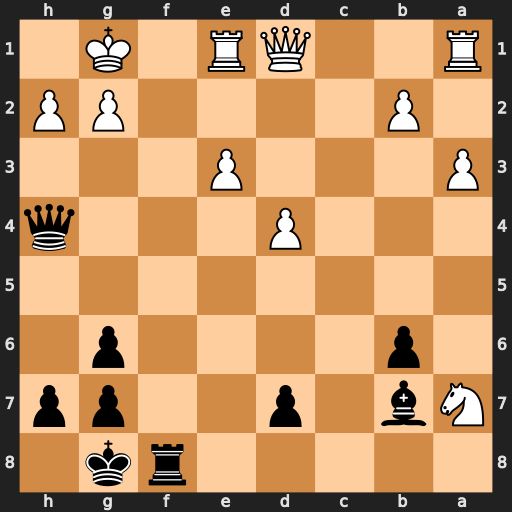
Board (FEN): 5rk1/Nb1p2pp/1p4p1/8/3P3q/P3P3/1P4PP/R2QR1K1
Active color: b
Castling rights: -
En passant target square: -
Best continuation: Qf2+ Kh1 Qxg2#